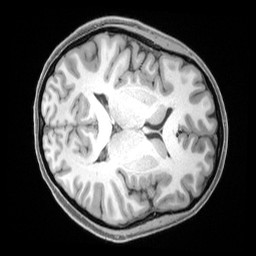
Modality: T1w
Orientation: axial
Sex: female
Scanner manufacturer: siemens
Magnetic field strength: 3 T
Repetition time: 2.4 s
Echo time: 0.00222 s